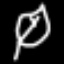
Label: leaf